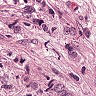
Metastatic tissue present: yes